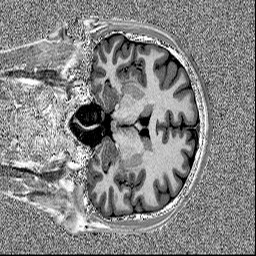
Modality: MP2RAGE
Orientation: coronal
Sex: male